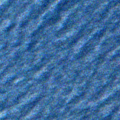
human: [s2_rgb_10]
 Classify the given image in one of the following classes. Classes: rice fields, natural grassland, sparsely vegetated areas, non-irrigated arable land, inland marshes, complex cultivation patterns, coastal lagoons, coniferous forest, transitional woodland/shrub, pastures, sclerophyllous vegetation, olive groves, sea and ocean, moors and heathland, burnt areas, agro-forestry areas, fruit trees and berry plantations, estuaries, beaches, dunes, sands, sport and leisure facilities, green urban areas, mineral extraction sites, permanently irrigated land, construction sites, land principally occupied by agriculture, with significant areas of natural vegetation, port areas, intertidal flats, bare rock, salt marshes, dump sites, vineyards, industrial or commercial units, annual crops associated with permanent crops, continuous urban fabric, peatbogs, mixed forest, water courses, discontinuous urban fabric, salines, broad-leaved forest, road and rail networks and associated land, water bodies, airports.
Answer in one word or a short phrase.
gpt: sea and ocean